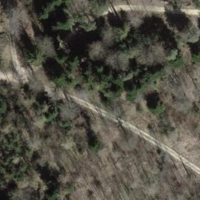
EUNIS habitat code: 41
Species observed at this site:
Aegopodium podagraria